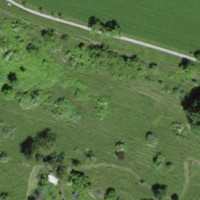
EUNIS habitat code: 25
Species observed at this site:
Clinopodium vulgare
Plantago media
Chorthippus biguttulus